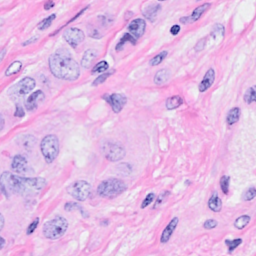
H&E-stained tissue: Breast